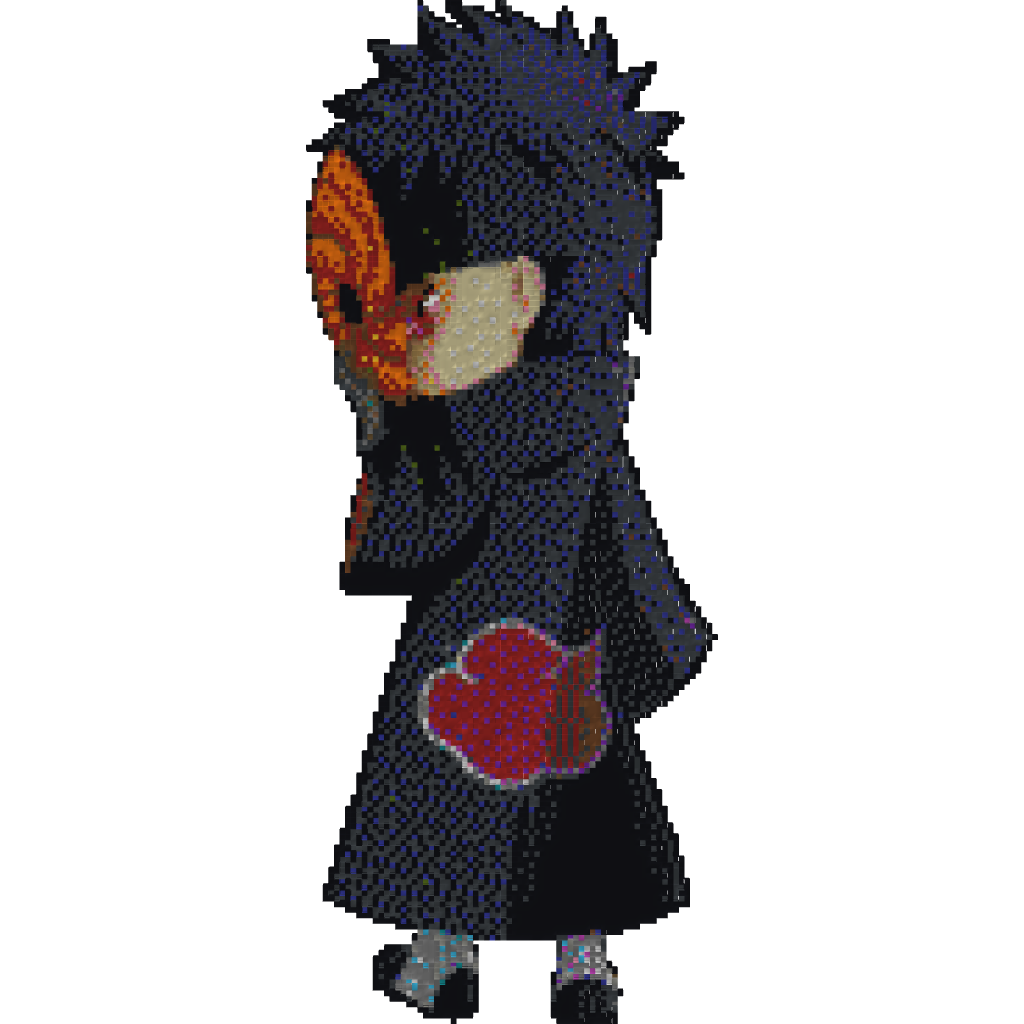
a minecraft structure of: TOBI CHIBI